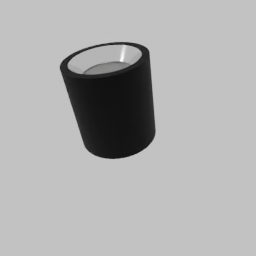
Label: lighting